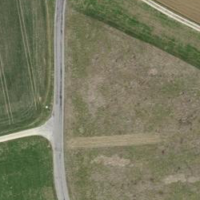
EUNIS habitat code: 52
Species observed at this site:
Cirsium palustre